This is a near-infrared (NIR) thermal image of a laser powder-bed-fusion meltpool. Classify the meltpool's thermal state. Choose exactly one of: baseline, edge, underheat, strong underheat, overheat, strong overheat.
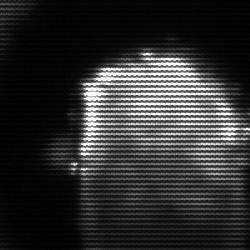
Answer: baseline